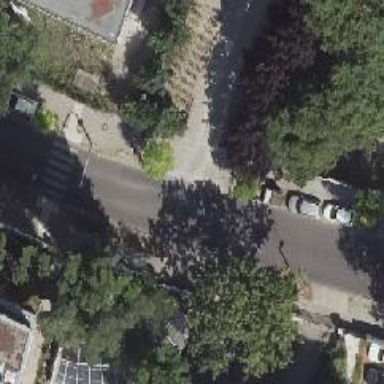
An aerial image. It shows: Tertiary road with asphalt surface and separate sidewalks on both sides.